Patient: sex F, age 58
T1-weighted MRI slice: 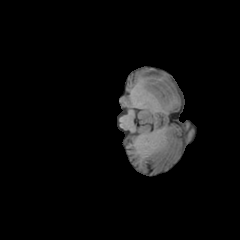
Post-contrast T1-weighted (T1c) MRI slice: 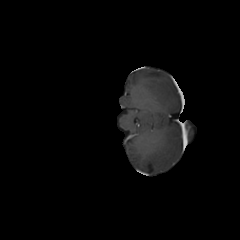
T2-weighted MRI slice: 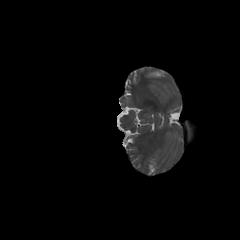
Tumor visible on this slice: no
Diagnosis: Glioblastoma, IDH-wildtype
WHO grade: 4